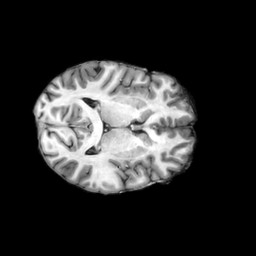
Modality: T1w
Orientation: axial
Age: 47
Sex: male
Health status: ill